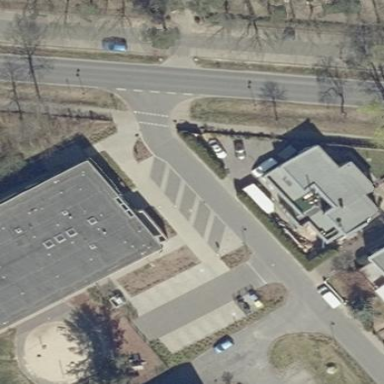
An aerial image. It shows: Parking area along the street side with diagonal orientation.